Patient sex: M
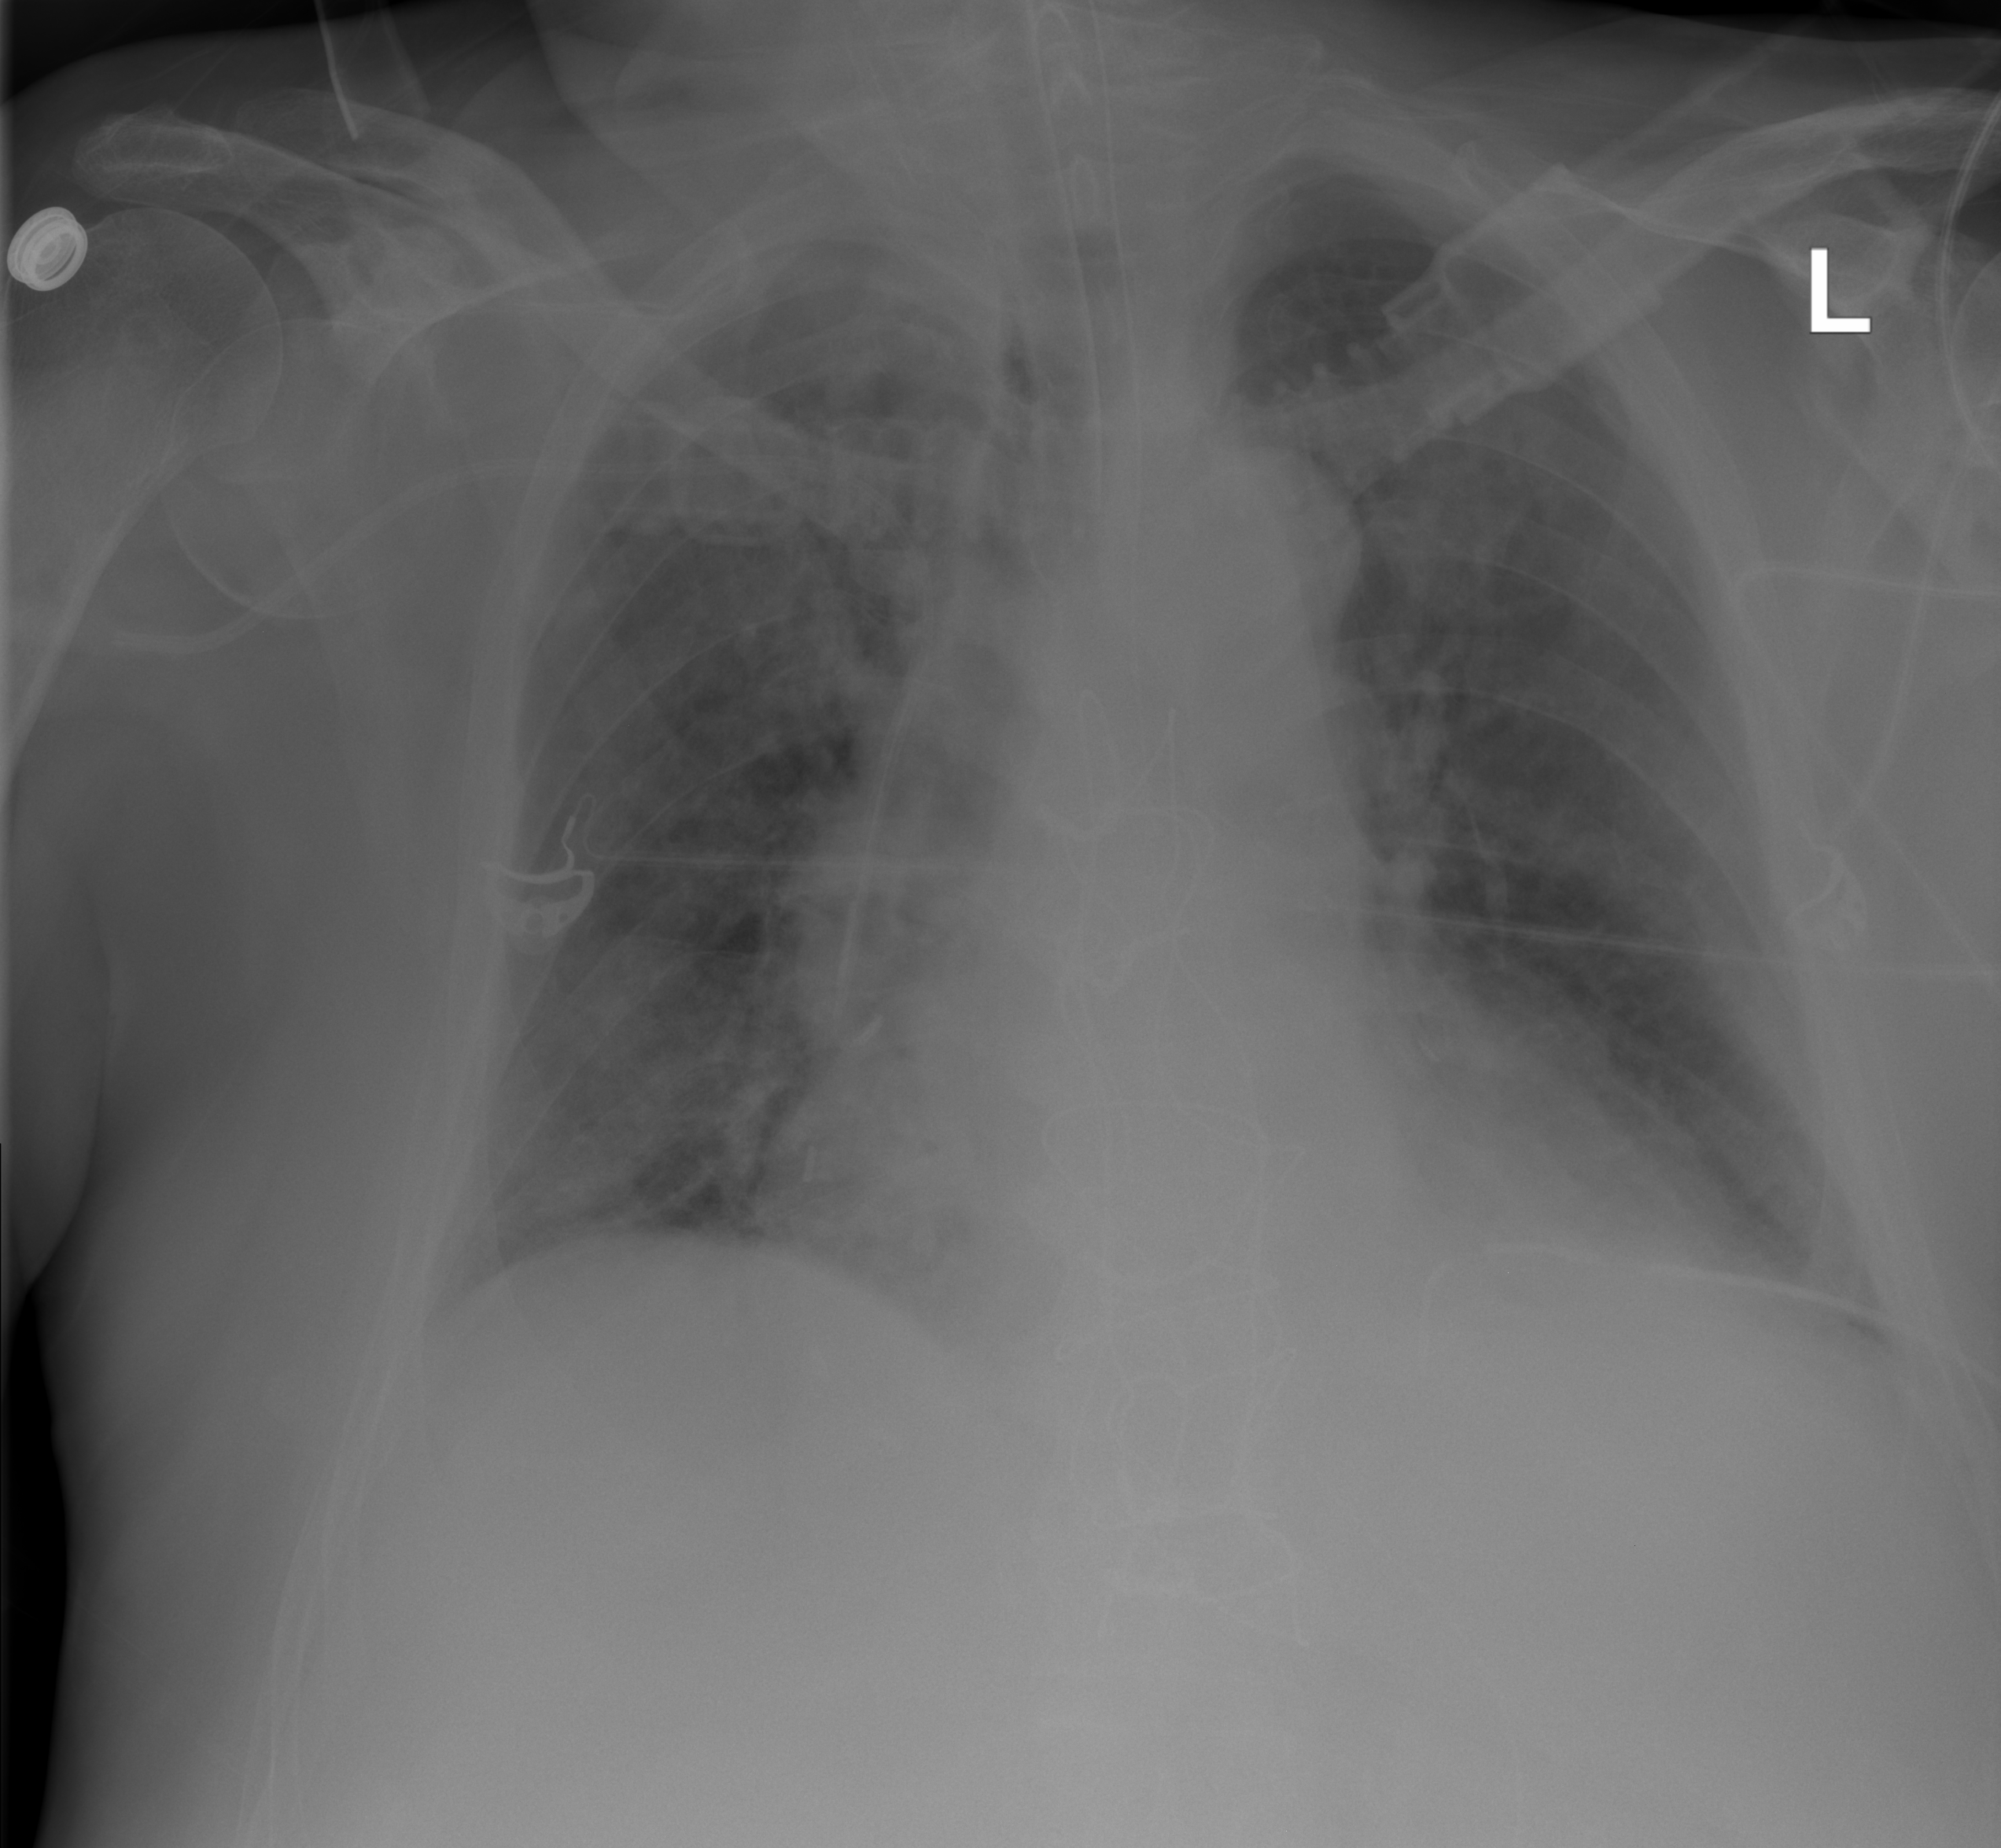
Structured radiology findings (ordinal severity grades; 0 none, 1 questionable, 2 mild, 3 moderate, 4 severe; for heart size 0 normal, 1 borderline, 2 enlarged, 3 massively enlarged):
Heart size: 2
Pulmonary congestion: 2
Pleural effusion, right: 1
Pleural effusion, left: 1
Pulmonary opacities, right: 2
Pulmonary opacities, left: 1
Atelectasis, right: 1
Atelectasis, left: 2